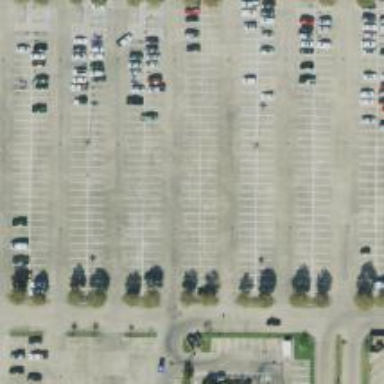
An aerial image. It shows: Parking space.